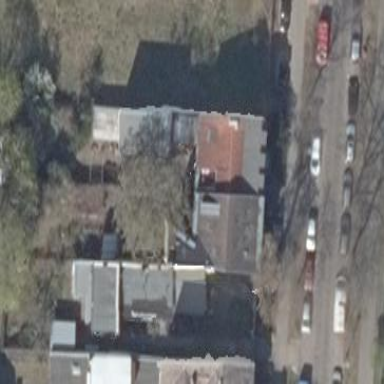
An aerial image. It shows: Saltbox-shaped roof distinguishes these apartments.